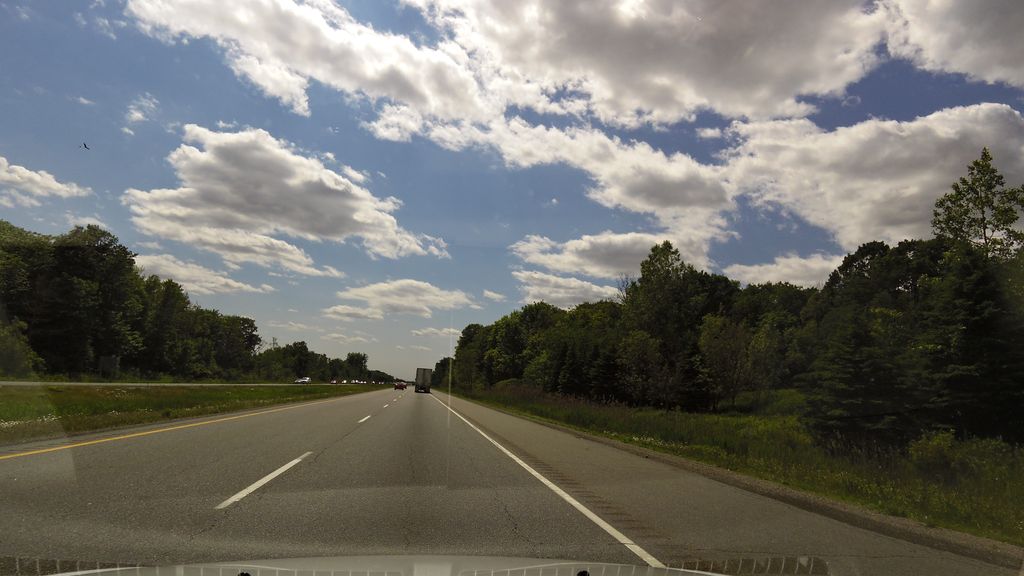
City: hamilton